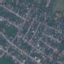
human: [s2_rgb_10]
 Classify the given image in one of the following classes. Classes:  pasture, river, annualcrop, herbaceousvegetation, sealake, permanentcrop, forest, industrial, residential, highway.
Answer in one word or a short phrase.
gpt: Residential